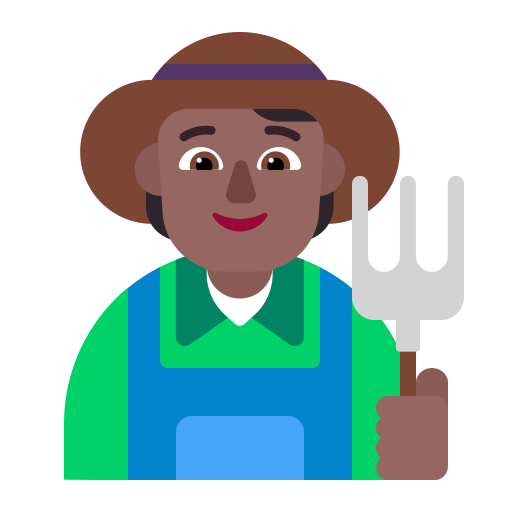
farmer flat  dark